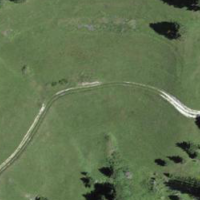
EUNIS habitat code: 26
Species observed at this site:
Salvia pratensis